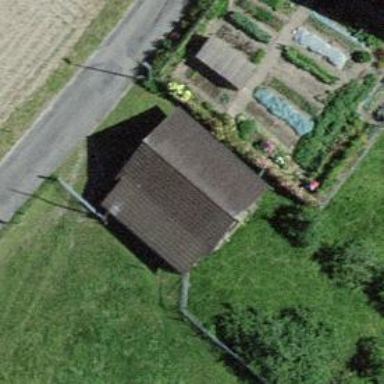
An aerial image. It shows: Shed.